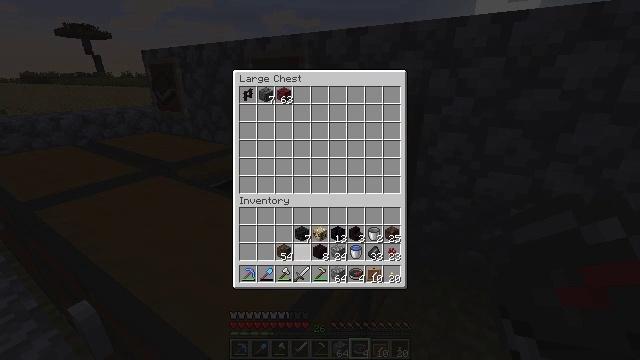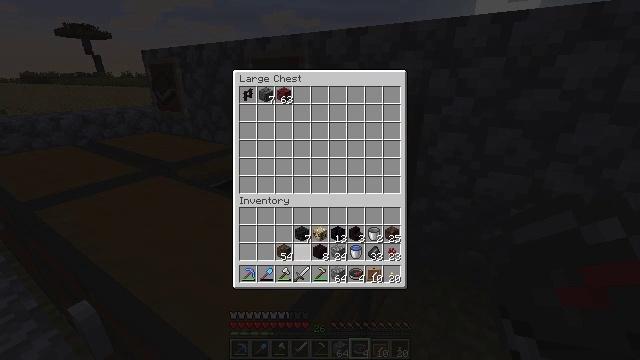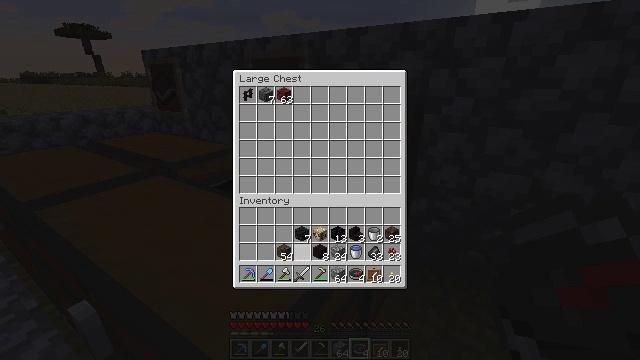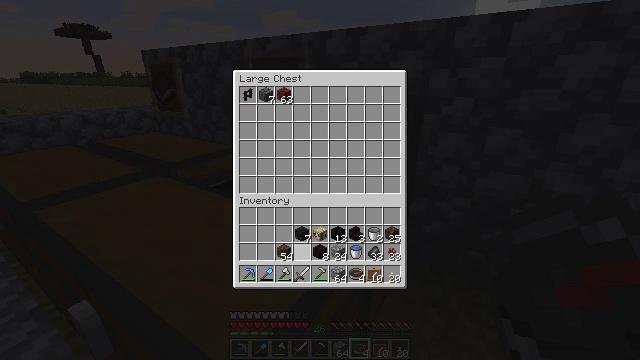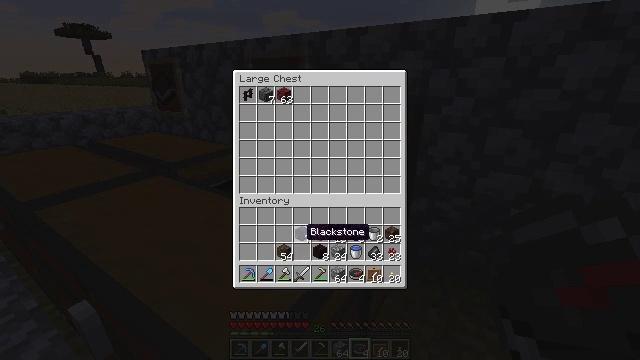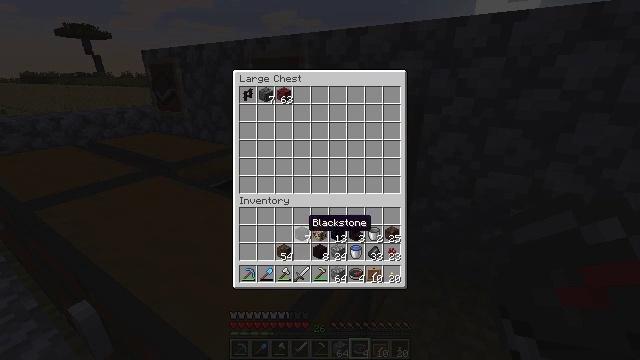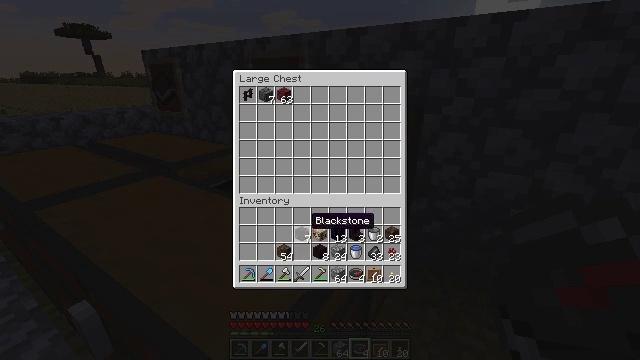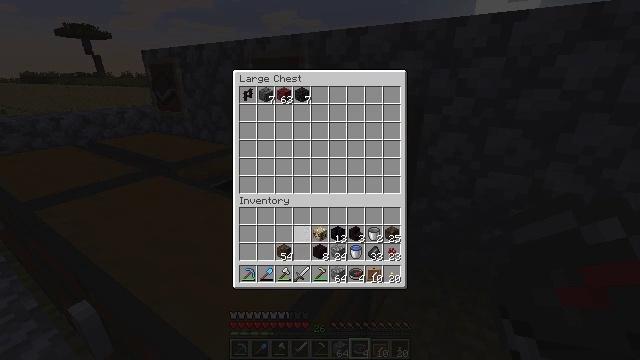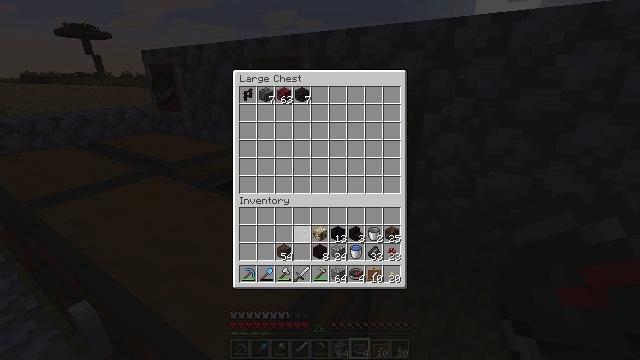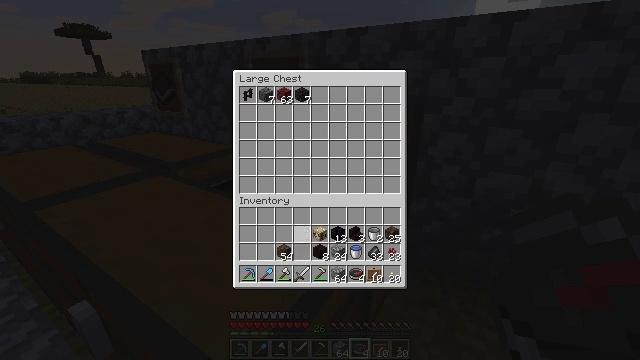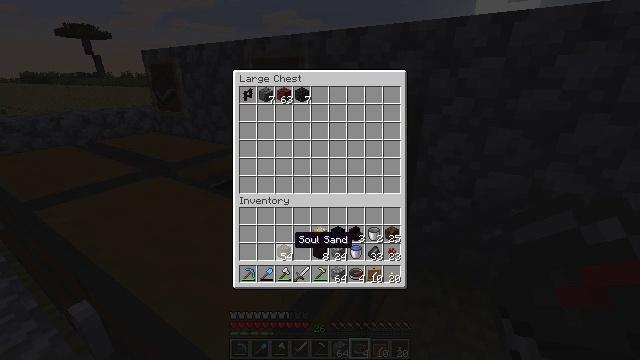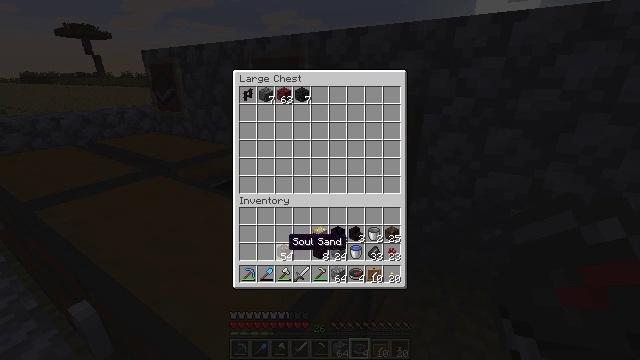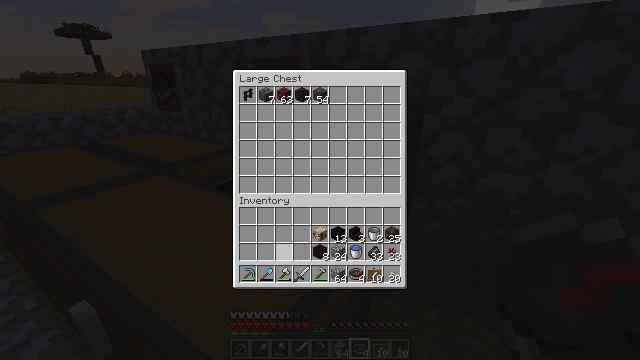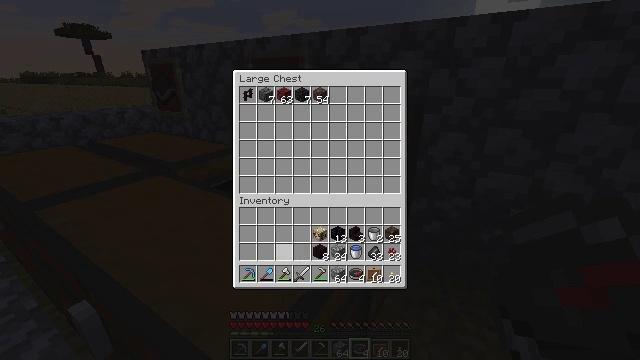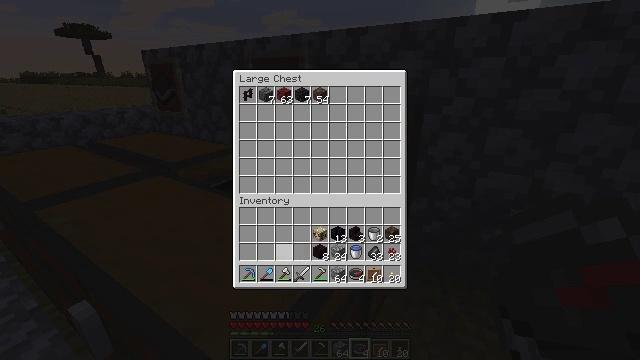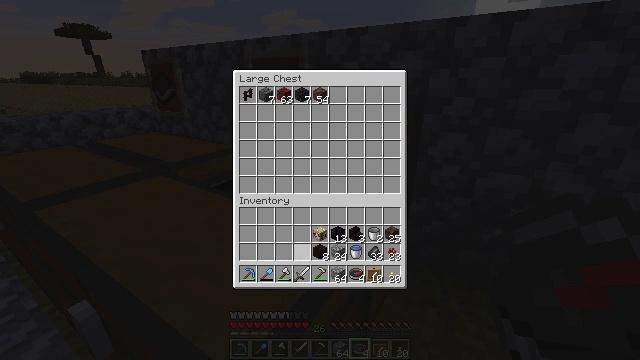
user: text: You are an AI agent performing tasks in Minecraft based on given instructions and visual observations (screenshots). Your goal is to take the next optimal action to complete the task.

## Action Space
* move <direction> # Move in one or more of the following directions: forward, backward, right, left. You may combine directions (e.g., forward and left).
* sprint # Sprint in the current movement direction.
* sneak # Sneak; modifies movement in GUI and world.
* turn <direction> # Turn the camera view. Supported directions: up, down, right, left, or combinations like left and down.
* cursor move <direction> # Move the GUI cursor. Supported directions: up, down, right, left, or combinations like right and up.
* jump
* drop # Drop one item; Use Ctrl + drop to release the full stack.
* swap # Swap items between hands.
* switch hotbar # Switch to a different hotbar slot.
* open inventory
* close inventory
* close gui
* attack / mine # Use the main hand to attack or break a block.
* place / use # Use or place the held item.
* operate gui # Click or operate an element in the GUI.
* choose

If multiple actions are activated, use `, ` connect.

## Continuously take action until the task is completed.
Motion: motion action
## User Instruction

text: Take down the acacia wall sign.
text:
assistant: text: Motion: sneak
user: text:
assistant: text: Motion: sneak
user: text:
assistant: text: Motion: sneak
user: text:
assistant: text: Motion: sneak
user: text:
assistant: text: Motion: sneak, cursor move up
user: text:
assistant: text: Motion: sneak
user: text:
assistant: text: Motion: sneak, choose
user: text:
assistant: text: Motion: sneak, choose
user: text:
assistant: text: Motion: sneak, cursor move left and down
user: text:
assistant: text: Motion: sneak, cursor move left and down
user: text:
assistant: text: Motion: sneak
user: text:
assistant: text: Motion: sneak, choose
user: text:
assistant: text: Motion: sneak, choose
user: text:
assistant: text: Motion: sneak, choose
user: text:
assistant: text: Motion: sneak, cursor move right
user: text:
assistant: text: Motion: sneak, cursor move right
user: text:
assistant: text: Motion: sneak
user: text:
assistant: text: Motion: sneak, choose
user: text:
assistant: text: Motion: sneak, choose
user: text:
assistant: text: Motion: sneak
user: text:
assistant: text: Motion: sneak, cursor move right
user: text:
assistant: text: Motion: sneak, cursor move right and up
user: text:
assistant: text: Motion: sneak
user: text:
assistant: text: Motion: sneak, choose
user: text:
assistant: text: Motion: sneak, choose
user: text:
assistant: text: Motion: sneak, choose
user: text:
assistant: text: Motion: sneak, cursor move right
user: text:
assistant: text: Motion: sneak, cursor move right
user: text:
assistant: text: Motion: sneak
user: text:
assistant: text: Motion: sneak, choose